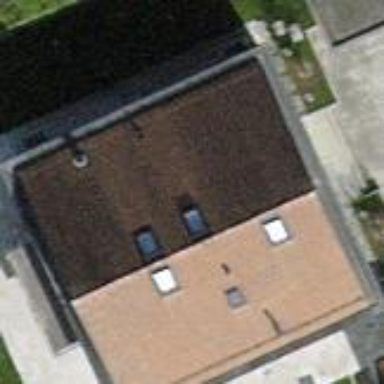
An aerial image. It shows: Building.